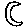
Label: moon